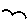
Label: bird